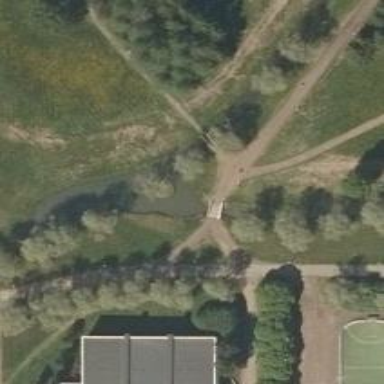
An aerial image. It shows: Nordic skiing track.